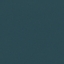
Land use / land cover class: SeaLake